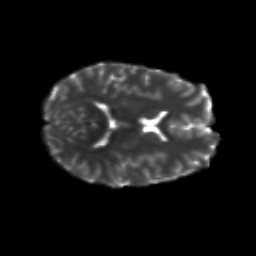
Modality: T2w
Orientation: axial
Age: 24
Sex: female
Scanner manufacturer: siemens
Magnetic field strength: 3 T
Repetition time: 8.8 s
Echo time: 0.085 s